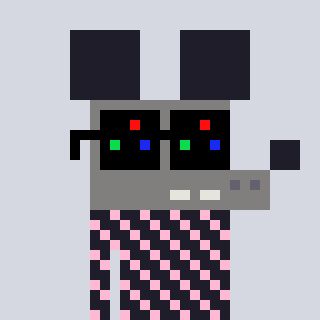
a pixel art character with square black sunglasses, a mouse-shaped head and a grayscale-colored body on a cool background